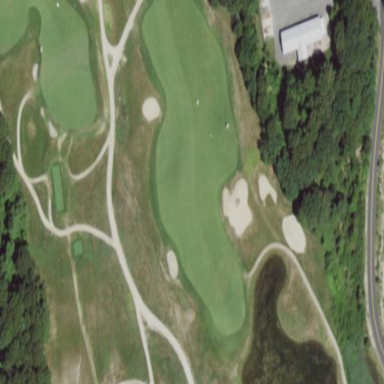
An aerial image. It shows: Grass area designated as golf tee.